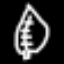
Label: leaf